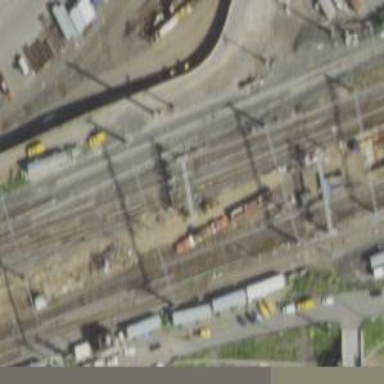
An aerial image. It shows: Railway track with contact lines for electrification.